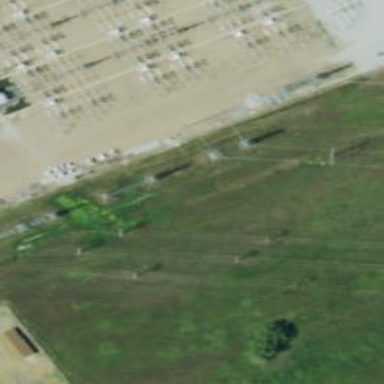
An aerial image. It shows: Lattice structure tower used for power distribution.